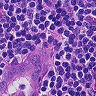
Metastatic tissue present: yes